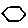
Label: hexagon